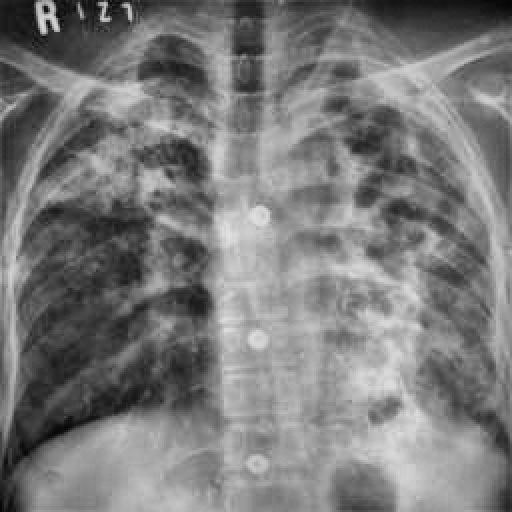
Finding: TUBERCULOSIS